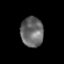
Tissue: prostate
Cell type: T cells
Senescence score: 0.3297
Nuclear area (px): 664
Mean DAPI intensity: 103.958